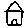
Label: house